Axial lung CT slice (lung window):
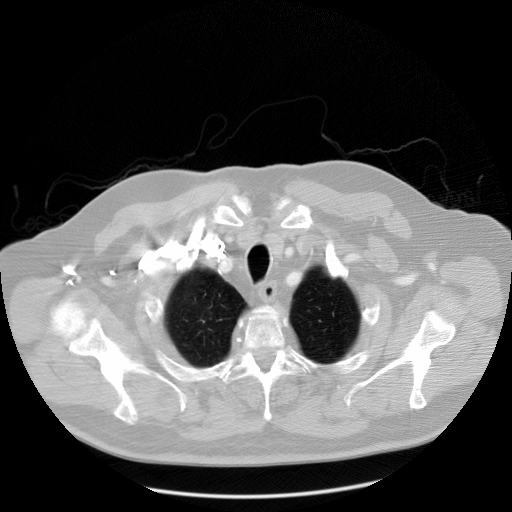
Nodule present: no